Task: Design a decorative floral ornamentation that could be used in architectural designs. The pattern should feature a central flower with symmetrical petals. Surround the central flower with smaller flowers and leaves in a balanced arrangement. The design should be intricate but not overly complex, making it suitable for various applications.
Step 1700:
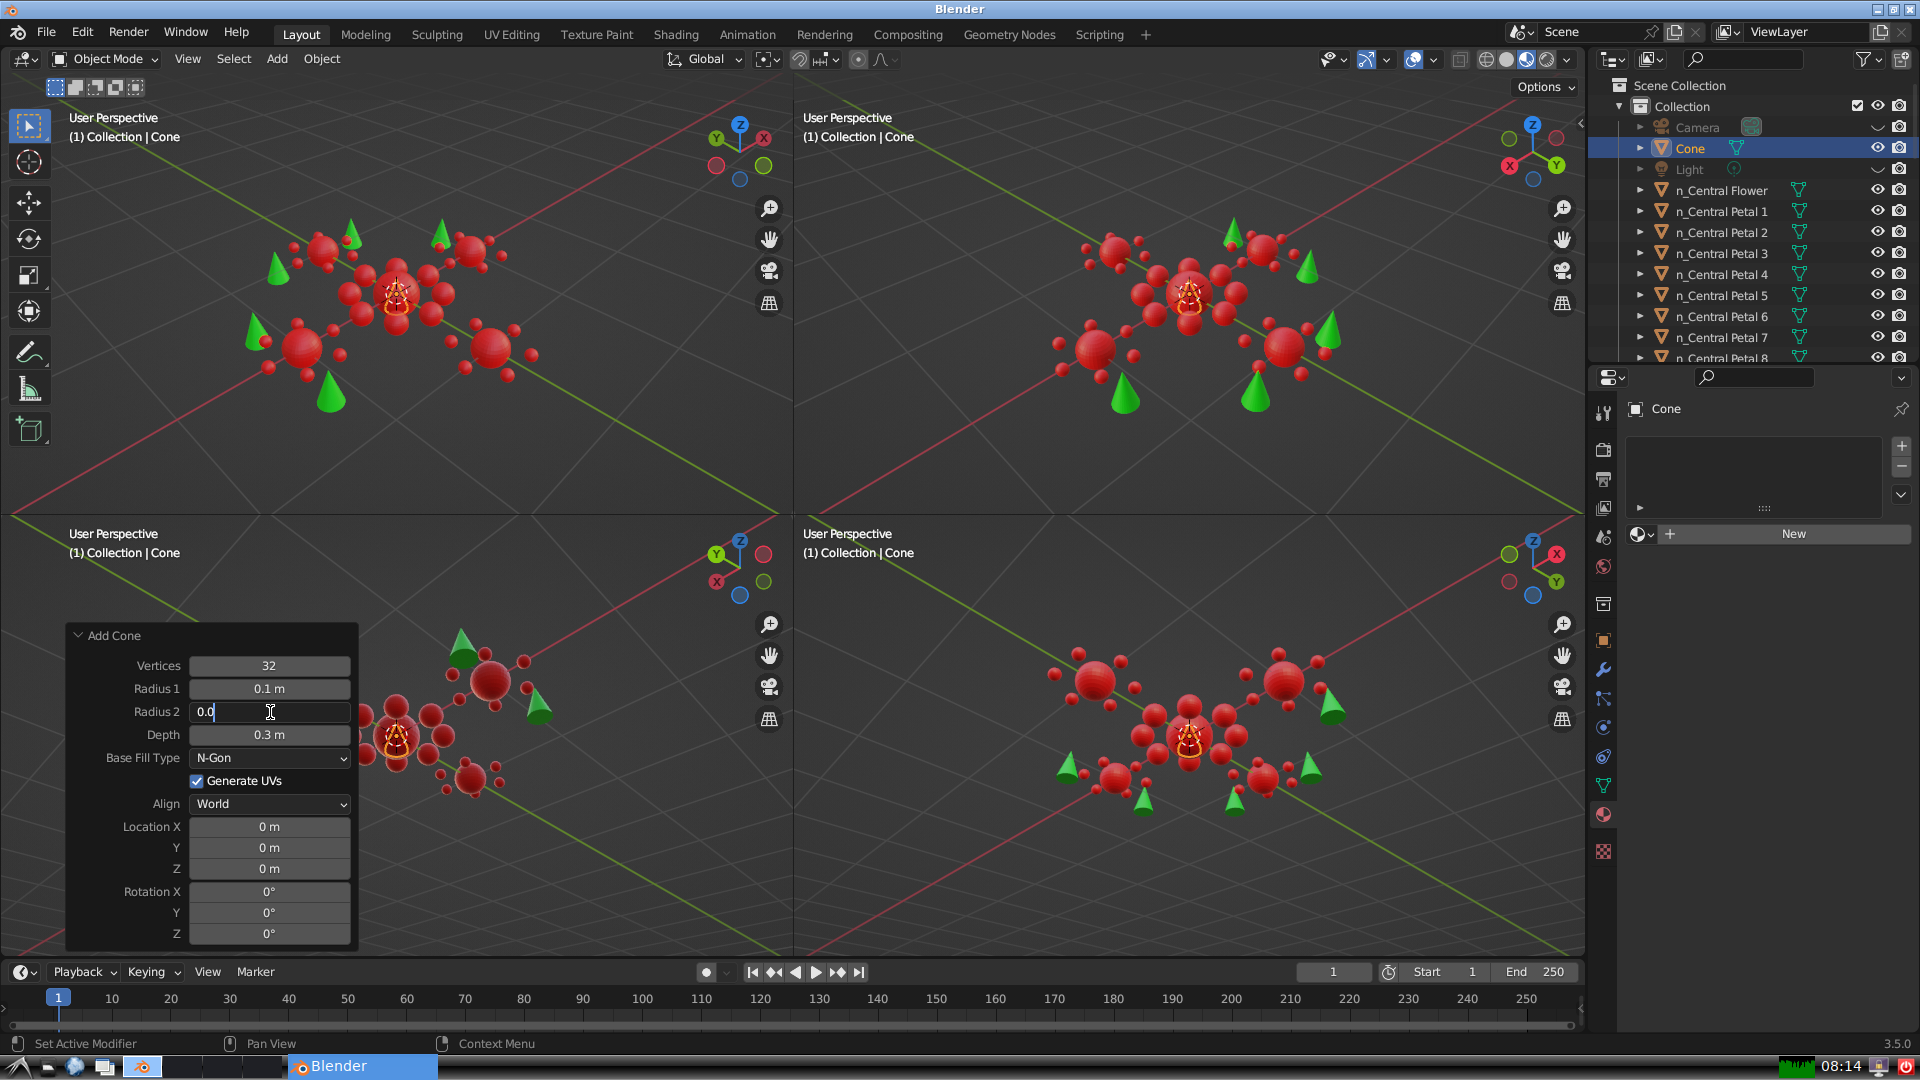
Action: {"key_press": ['Return']}